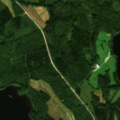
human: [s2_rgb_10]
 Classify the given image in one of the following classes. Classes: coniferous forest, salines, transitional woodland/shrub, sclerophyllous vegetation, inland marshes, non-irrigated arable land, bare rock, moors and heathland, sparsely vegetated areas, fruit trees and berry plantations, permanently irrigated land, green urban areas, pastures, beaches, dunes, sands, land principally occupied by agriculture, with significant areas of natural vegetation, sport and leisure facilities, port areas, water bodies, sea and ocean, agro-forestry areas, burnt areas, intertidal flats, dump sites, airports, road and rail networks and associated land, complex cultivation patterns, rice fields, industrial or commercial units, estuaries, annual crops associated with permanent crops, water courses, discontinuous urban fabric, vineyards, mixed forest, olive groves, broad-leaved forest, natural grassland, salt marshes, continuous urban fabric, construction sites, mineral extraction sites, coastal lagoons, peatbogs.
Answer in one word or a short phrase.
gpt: broad-leaved forest, mixed forest, transitional woodland/shrub, water bodies